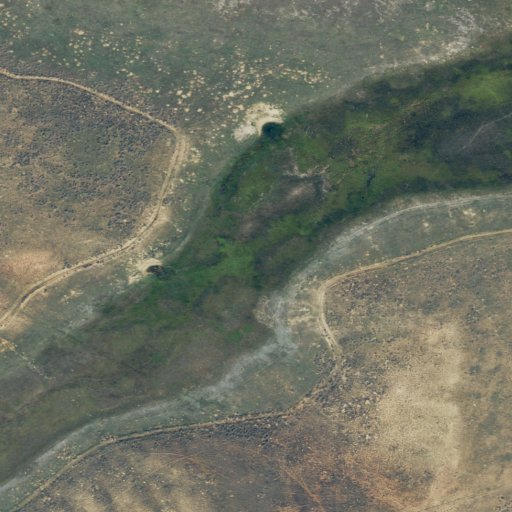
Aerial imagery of valley in Utah named Brown Hollow containing herbaceous wetlands, shrub, woody wetlands, grassland, and deciduous forest